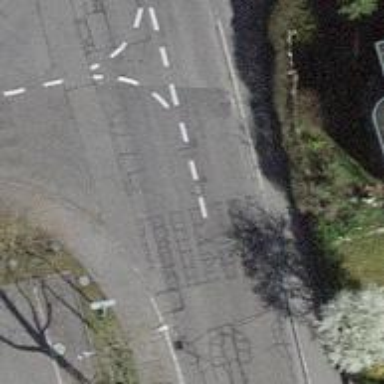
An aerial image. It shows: Uncontrolled zebra crossing on the road.